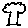
Label: tree